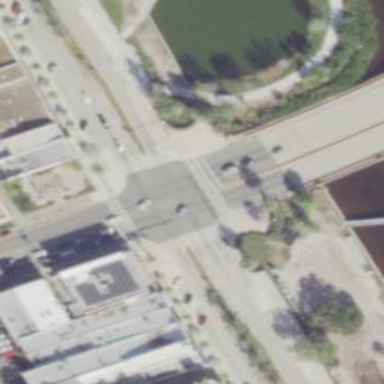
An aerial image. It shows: Unmarked crossing on the road.